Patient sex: F
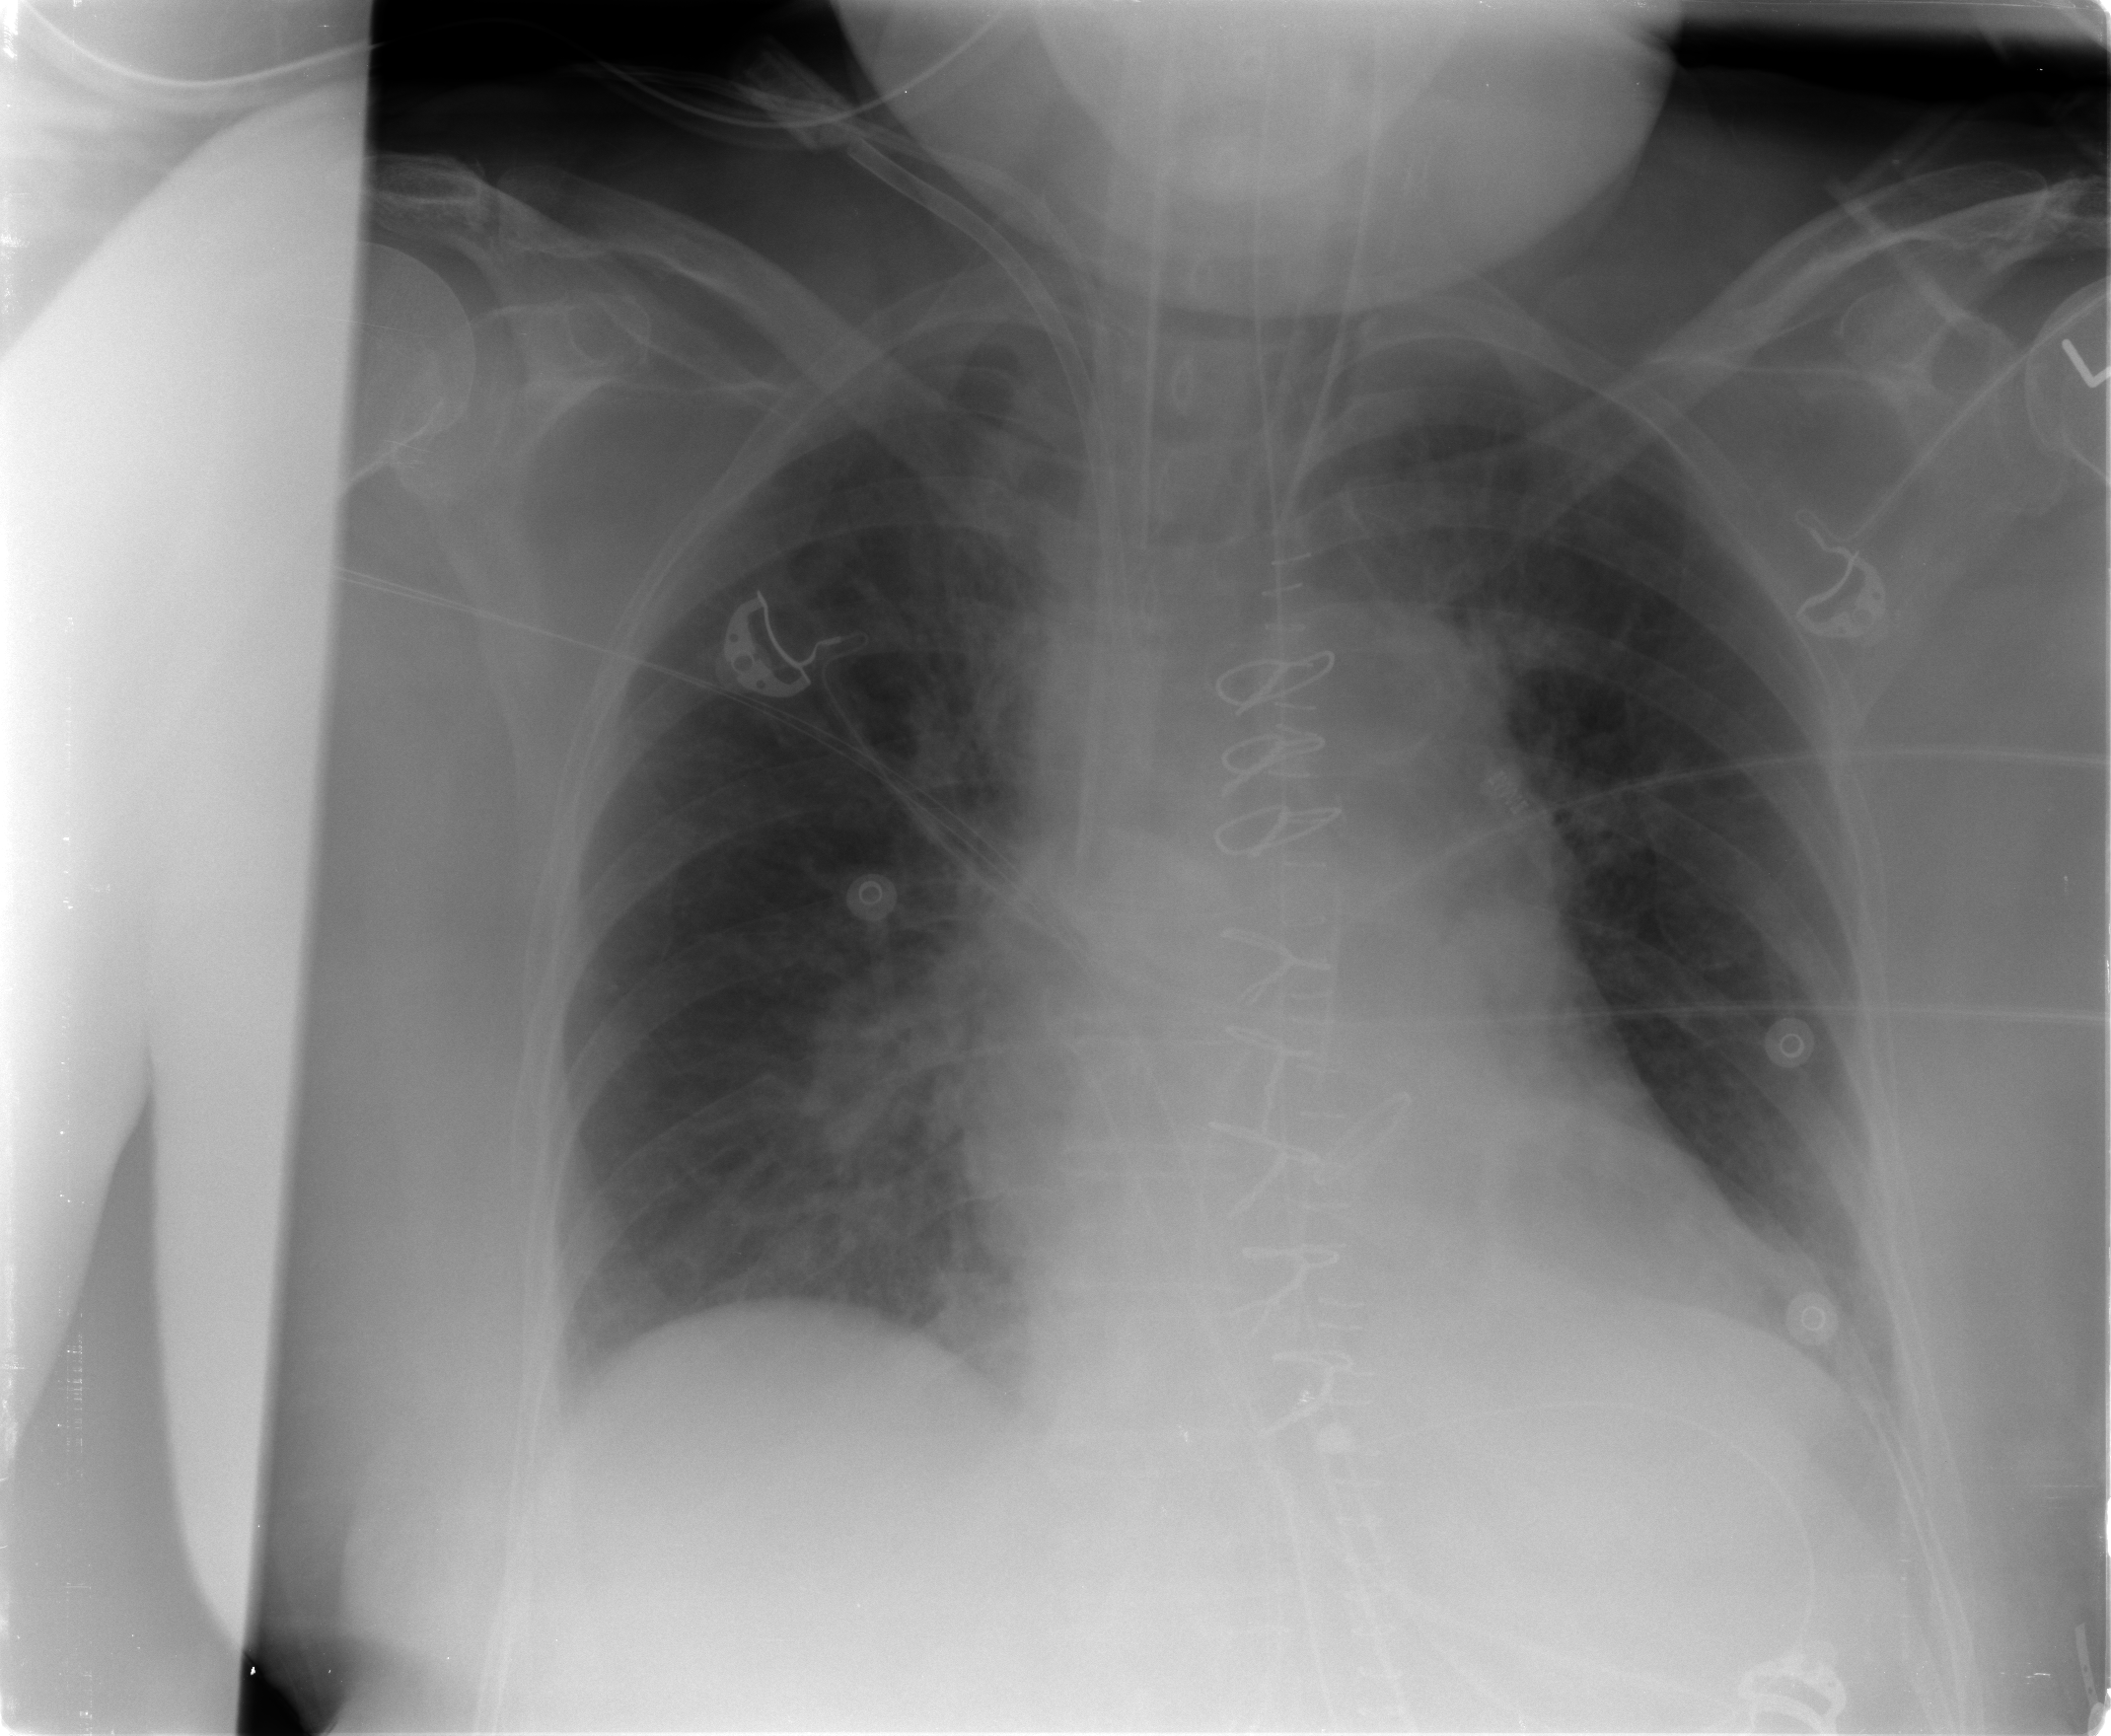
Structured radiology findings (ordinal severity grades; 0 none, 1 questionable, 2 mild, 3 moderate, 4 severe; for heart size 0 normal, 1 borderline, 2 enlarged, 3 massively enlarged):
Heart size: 1
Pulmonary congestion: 2
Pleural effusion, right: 1
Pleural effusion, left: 1
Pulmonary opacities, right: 1
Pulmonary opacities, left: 1
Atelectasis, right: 2
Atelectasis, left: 2